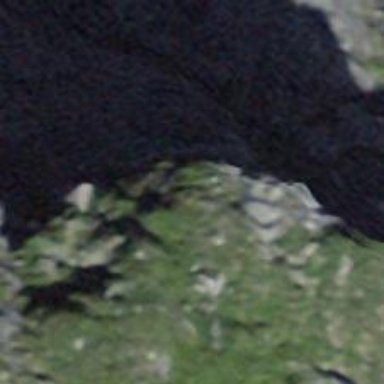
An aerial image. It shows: Natural cliff.